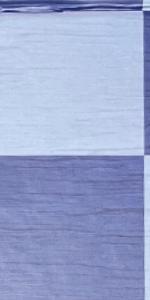
Label: Empty